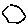
Label: hexagon